Question: Am Using UISearchController IOS 8, Used ResultUpDating Delegate
Code Given Below
'''
- (void)viewDidLoad {
[super viewDidLoad];
self.products = [Product allProducts];
// Create a mutable array to contain products for the search results table.
self.searchResults = [NSMutableArray arrayWithCapacity:[self.products count]];
// The table view controller is in a nav controller, and so the containing nav controller is the 'search results controller'
UINavigationController *searchResultsController = [[self storyboard] instantiateViewControllerWithIdentifier:@"TableSearchResultsNavController"];
self.searchController = [[UISearchController alloc] initWithSearchResultsController:searchResultsController];
self.searchController.searchResultsUpdater = self;
self.searchController.searchBar.frame = CGRectMake(self.searchController.searchBar.frame.origin.x, self.searchController.searchBar.frame.origin.y, self.searchController.searchBar.frame.size.width, 44.0);
self.tableView.tableHeaderView = self.searchController.searchBar;
#if ENABLE_SCOPE_BUTTONS
NSMutableArray *scopeButtonTitles = [[NSMutableArray alloc] init];
[scopeButtonTitles addObject:NSLocalizedString(@"All", @"Search display controller All button.")];
for (NSString *deviceType in [Product deviceTypeNames]) {
NSString *displayName = [Product displayNameForType:deviceType];
[scopeButtonTitles addObject:displayName];
}
self.searchController.searchBar.scopeButtonTitles = scopeButtonTitles;
self.searchController.searchBar.delegate = self;
#endif
self.definesPresentationContext = YES;
}
'''
Delegate Methods Are
'''
-(void)updateSearchResultsForSearchController:(UISearchController *)searchController{
// Set searchString equal to what's typed into the searchbar
NSString *searchString = self.searchController.searchBar.text;
//NSLog(@"o");
[self fetchByPatientName:searchString];
}
- (void)fetchByPatientName:(NSString *)patientName
{
//Code TO Fetch
// Code To Update Table
}
'''
My Stroy Board
[][1
Aftr Running Am Getting Two SearchBars , Am Seeking How to Slove It
Your Help Kindly appreciated.
<URL>
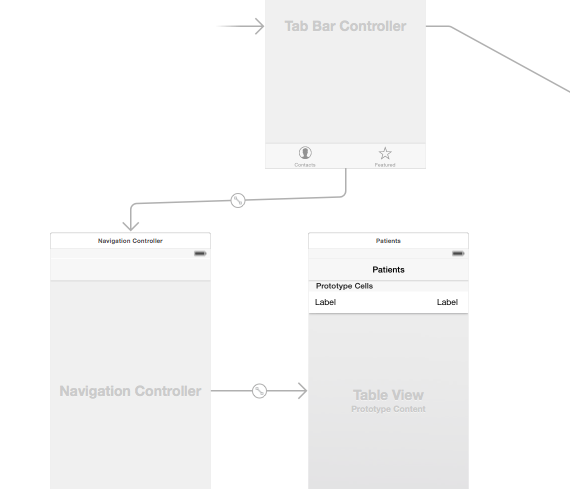
Answer: Removing the following should resolve it
'''
self.tableView.tableHeaderView = self.searchController.searchBar
'''